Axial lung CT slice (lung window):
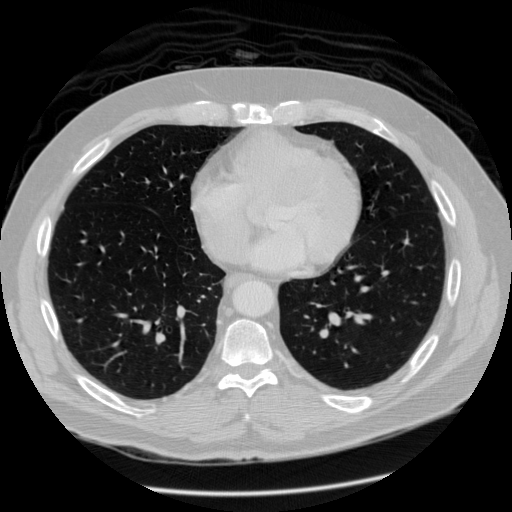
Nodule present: no